Interaction volume radius: 5 \u00c5
Interaction volume height: 25 \u00c5
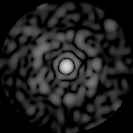
Disorder parameter: 0.8507